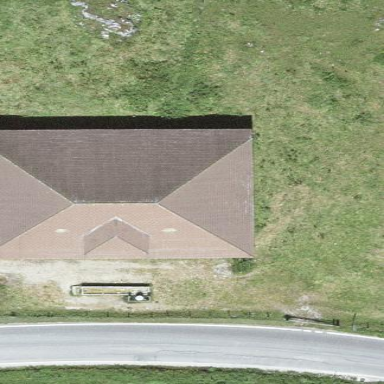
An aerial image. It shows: Building with hipped roof.